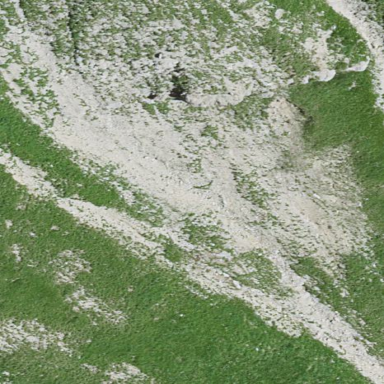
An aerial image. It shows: Natural scree.